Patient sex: F
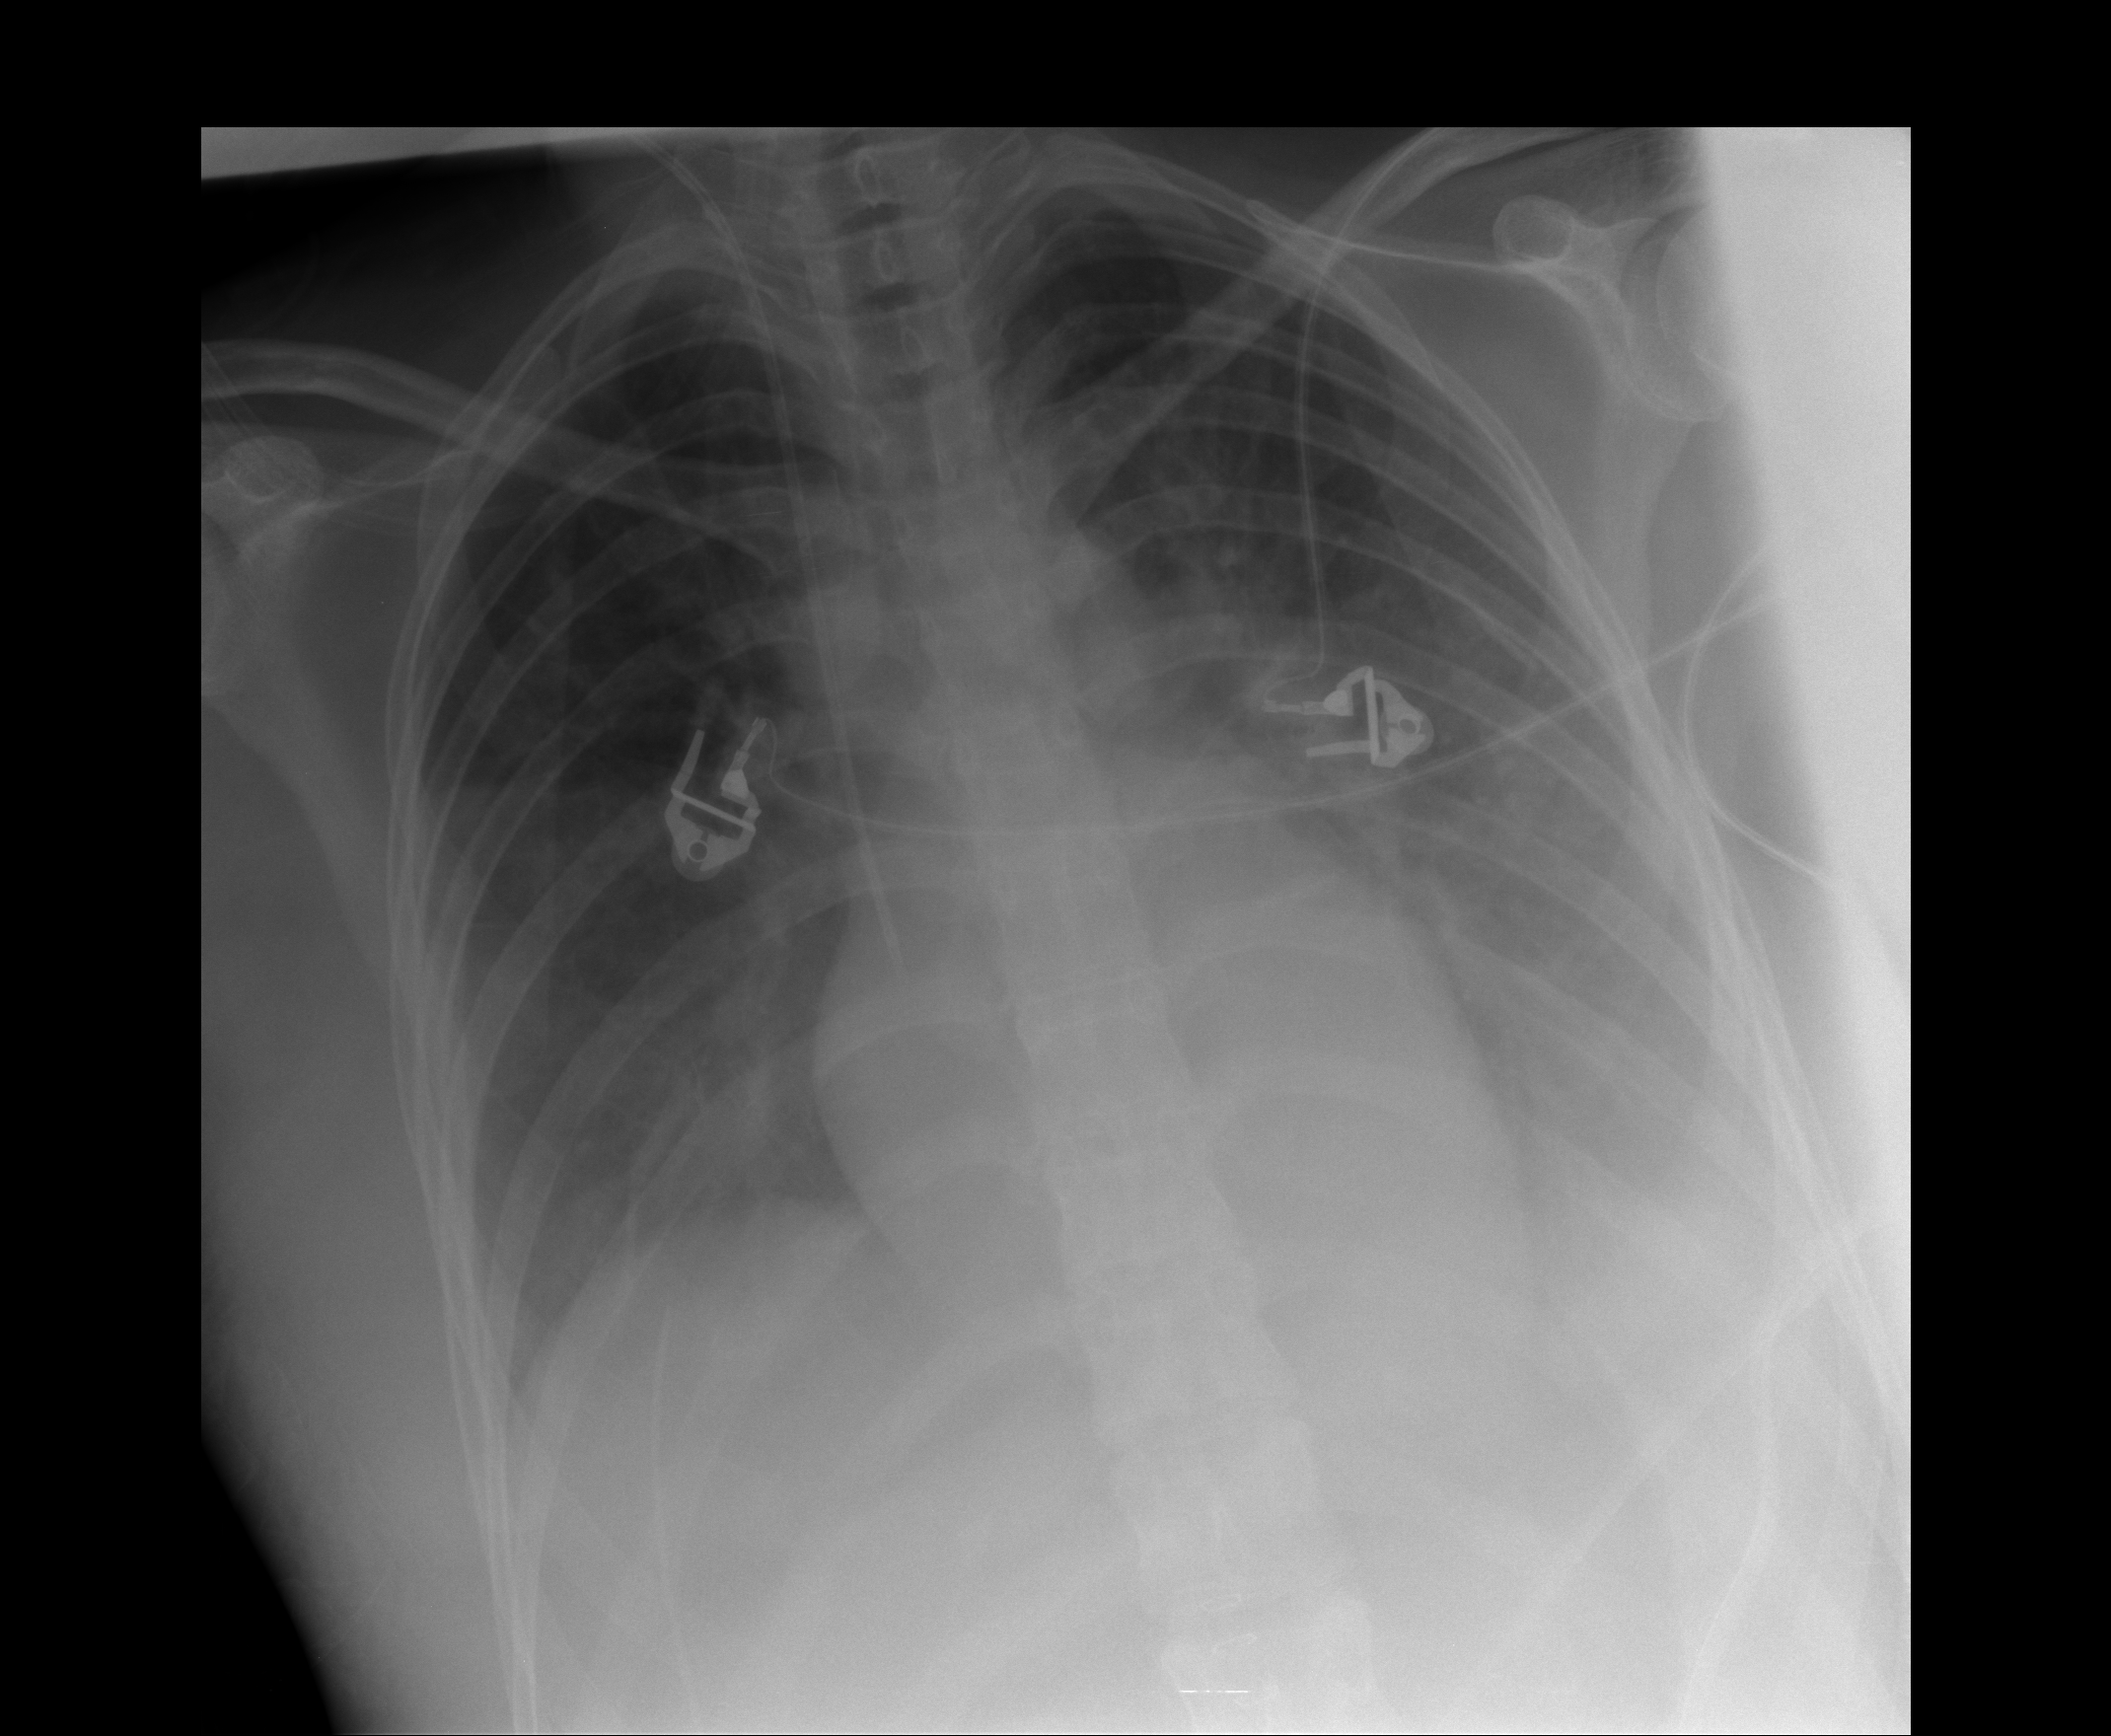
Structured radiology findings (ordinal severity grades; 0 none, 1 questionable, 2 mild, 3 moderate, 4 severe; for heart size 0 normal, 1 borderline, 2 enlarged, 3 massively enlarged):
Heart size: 0
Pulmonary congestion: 2
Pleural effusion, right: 1
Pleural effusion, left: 3
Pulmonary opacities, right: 0
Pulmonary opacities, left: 0
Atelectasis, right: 1
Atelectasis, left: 2